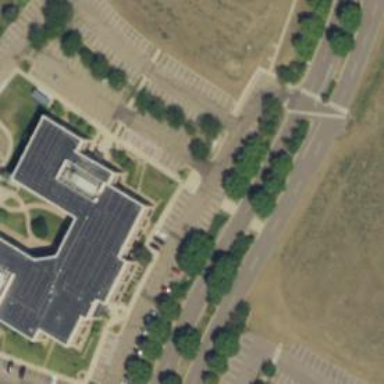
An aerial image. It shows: Office building.